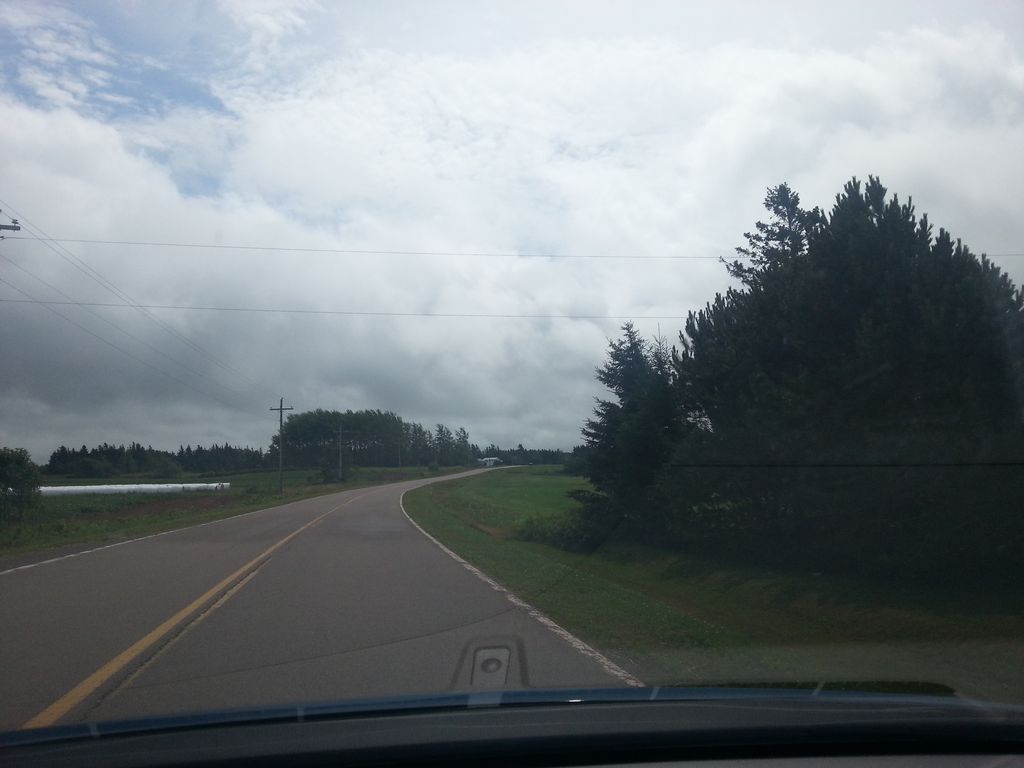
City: charlottetown